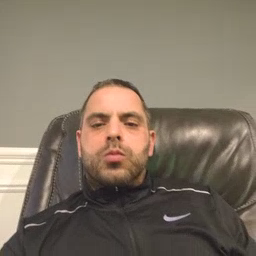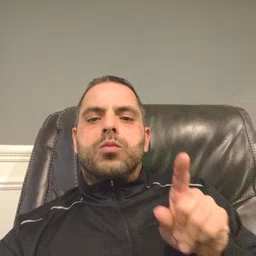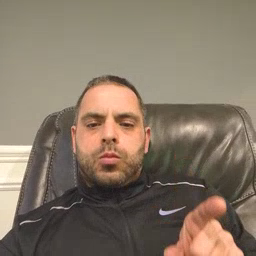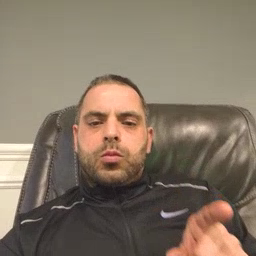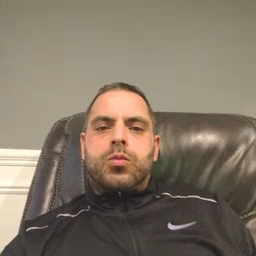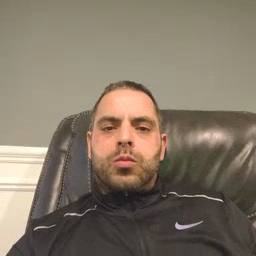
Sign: hesheit